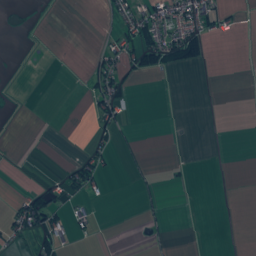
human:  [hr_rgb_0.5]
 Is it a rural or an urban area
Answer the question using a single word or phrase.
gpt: urban

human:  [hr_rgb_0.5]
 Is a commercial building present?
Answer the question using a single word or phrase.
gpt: yes

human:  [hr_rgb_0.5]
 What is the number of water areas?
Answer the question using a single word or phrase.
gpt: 47

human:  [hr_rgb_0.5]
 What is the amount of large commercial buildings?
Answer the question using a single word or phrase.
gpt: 0

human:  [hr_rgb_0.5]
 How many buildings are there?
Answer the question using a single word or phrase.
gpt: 696

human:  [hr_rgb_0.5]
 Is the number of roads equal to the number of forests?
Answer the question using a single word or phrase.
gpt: no

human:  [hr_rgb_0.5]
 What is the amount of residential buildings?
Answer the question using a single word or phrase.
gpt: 688

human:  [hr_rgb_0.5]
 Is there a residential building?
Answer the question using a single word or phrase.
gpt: yes

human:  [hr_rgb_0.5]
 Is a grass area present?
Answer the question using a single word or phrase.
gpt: yes

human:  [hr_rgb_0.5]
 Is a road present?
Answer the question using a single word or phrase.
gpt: yes

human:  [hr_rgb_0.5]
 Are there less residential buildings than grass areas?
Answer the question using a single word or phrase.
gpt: no

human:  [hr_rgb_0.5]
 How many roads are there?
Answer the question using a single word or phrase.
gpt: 398

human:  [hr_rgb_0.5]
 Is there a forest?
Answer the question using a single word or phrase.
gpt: yes

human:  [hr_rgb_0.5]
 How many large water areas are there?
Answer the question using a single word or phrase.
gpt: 17

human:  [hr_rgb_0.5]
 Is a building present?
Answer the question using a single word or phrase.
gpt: yes

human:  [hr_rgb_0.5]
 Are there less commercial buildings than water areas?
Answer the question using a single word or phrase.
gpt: yes

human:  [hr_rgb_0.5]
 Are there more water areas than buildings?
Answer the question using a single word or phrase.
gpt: no

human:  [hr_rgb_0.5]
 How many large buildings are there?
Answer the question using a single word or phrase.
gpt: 0

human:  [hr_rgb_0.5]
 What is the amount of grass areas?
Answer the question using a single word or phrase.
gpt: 116

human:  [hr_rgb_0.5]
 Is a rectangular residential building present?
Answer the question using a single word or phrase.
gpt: yes

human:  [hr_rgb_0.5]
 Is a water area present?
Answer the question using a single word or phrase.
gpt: yes

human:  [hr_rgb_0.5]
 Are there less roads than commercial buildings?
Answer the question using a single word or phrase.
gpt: no

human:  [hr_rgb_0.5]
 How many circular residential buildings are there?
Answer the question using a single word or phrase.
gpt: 2

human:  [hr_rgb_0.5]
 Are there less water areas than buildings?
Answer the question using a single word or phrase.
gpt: yes

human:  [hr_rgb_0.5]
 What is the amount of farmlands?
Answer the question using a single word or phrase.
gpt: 21

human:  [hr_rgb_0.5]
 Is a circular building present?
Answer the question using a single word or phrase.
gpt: yes

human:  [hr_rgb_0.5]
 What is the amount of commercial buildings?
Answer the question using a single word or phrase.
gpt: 7

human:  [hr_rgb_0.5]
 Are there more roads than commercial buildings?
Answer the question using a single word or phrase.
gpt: yes

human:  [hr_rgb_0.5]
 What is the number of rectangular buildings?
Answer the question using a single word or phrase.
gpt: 330

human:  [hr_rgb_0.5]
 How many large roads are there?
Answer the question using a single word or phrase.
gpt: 0

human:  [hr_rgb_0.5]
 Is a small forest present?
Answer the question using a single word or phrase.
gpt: yes

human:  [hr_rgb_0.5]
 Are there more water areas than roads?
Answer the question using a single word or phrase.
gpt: no

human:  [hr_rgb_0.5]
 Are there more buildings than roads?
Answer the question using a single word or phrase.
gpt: yes

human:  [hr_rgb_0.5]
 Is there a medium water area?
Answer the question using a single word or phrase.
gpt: yes

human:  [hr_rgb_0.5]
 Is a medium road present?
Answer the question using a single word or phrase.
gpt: no

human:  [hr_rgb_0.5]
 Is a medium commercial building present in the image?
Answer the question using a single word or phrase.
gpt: yes

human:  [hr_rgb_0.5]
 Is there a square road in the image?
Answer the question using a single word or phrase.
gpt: no

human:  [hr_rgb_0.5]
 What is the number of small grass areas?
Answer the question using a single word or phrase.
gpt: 28

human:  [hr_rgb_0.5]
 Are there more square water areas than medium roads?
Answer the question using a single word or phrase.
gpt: yes

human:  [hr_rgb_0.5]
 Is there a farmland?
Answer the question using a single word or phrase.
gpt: yes

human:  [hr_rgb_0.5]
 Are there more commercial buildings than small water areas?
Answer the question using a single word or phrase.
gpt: no

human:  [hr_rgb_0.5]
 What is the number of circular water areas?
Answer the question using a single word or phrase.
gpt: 2

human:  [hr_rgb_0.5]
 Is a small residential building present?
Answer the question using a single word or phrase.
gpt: yes

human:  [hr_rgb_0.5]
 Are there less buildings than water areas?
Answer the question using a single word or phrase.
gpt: no

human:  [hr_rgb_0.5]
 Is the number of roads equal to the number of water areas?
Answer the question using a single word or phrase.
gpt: no

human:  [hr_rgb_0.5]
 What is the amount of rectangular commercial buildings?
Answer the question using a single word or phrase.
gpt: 4

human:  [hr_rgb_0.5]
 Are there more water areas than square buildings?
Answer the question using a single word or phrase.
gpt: yes

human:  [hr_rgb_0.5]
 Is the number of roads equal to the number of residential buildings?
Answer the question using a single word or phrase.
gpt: no

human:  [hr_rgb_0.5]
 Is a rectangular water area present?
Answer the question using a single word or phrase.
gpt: yes

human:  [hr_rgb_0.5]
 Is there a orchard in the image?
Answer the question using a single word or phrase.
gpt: yes

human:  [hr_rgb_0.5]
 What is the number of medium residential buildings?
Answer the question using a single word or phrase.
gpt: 24

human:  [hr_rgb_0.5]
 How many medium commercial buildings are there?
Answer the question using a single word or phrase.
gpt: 2

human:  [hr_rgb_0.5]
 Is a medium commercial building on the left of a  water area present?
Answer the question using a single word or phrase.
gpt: yes

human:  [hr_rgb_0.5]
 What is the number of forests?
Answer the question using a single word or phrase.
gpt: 45

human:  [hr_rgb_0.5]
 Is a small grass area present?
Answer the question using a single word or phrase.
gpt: yes

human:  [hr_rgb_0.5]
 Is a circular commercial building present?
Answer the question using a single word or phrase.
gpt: no

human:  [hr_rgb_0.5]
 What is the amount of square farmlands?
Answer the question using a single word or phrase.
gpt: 0

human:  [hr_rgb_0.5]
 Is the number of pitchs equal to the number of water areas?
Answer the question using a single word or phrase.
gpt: no

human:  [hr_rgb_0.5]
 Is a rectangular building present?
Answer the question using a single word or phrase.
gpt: yes

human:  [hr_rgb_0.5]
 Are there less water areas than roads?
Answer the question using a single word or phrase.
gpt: yes

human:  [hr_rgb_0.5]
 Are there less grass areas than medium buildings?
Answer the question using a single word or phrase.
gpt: no

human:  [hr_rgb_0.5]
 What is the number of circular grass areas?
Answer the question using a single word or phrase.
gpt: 1

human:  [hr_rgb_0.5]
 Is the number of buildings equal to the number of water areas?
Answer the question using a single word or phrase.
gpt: no

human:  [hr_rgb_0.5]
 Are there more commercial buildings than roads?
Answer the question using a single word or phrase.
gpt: no